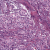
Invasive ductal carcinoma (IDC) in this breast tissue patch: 1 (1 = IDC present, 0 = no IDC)